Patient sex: M
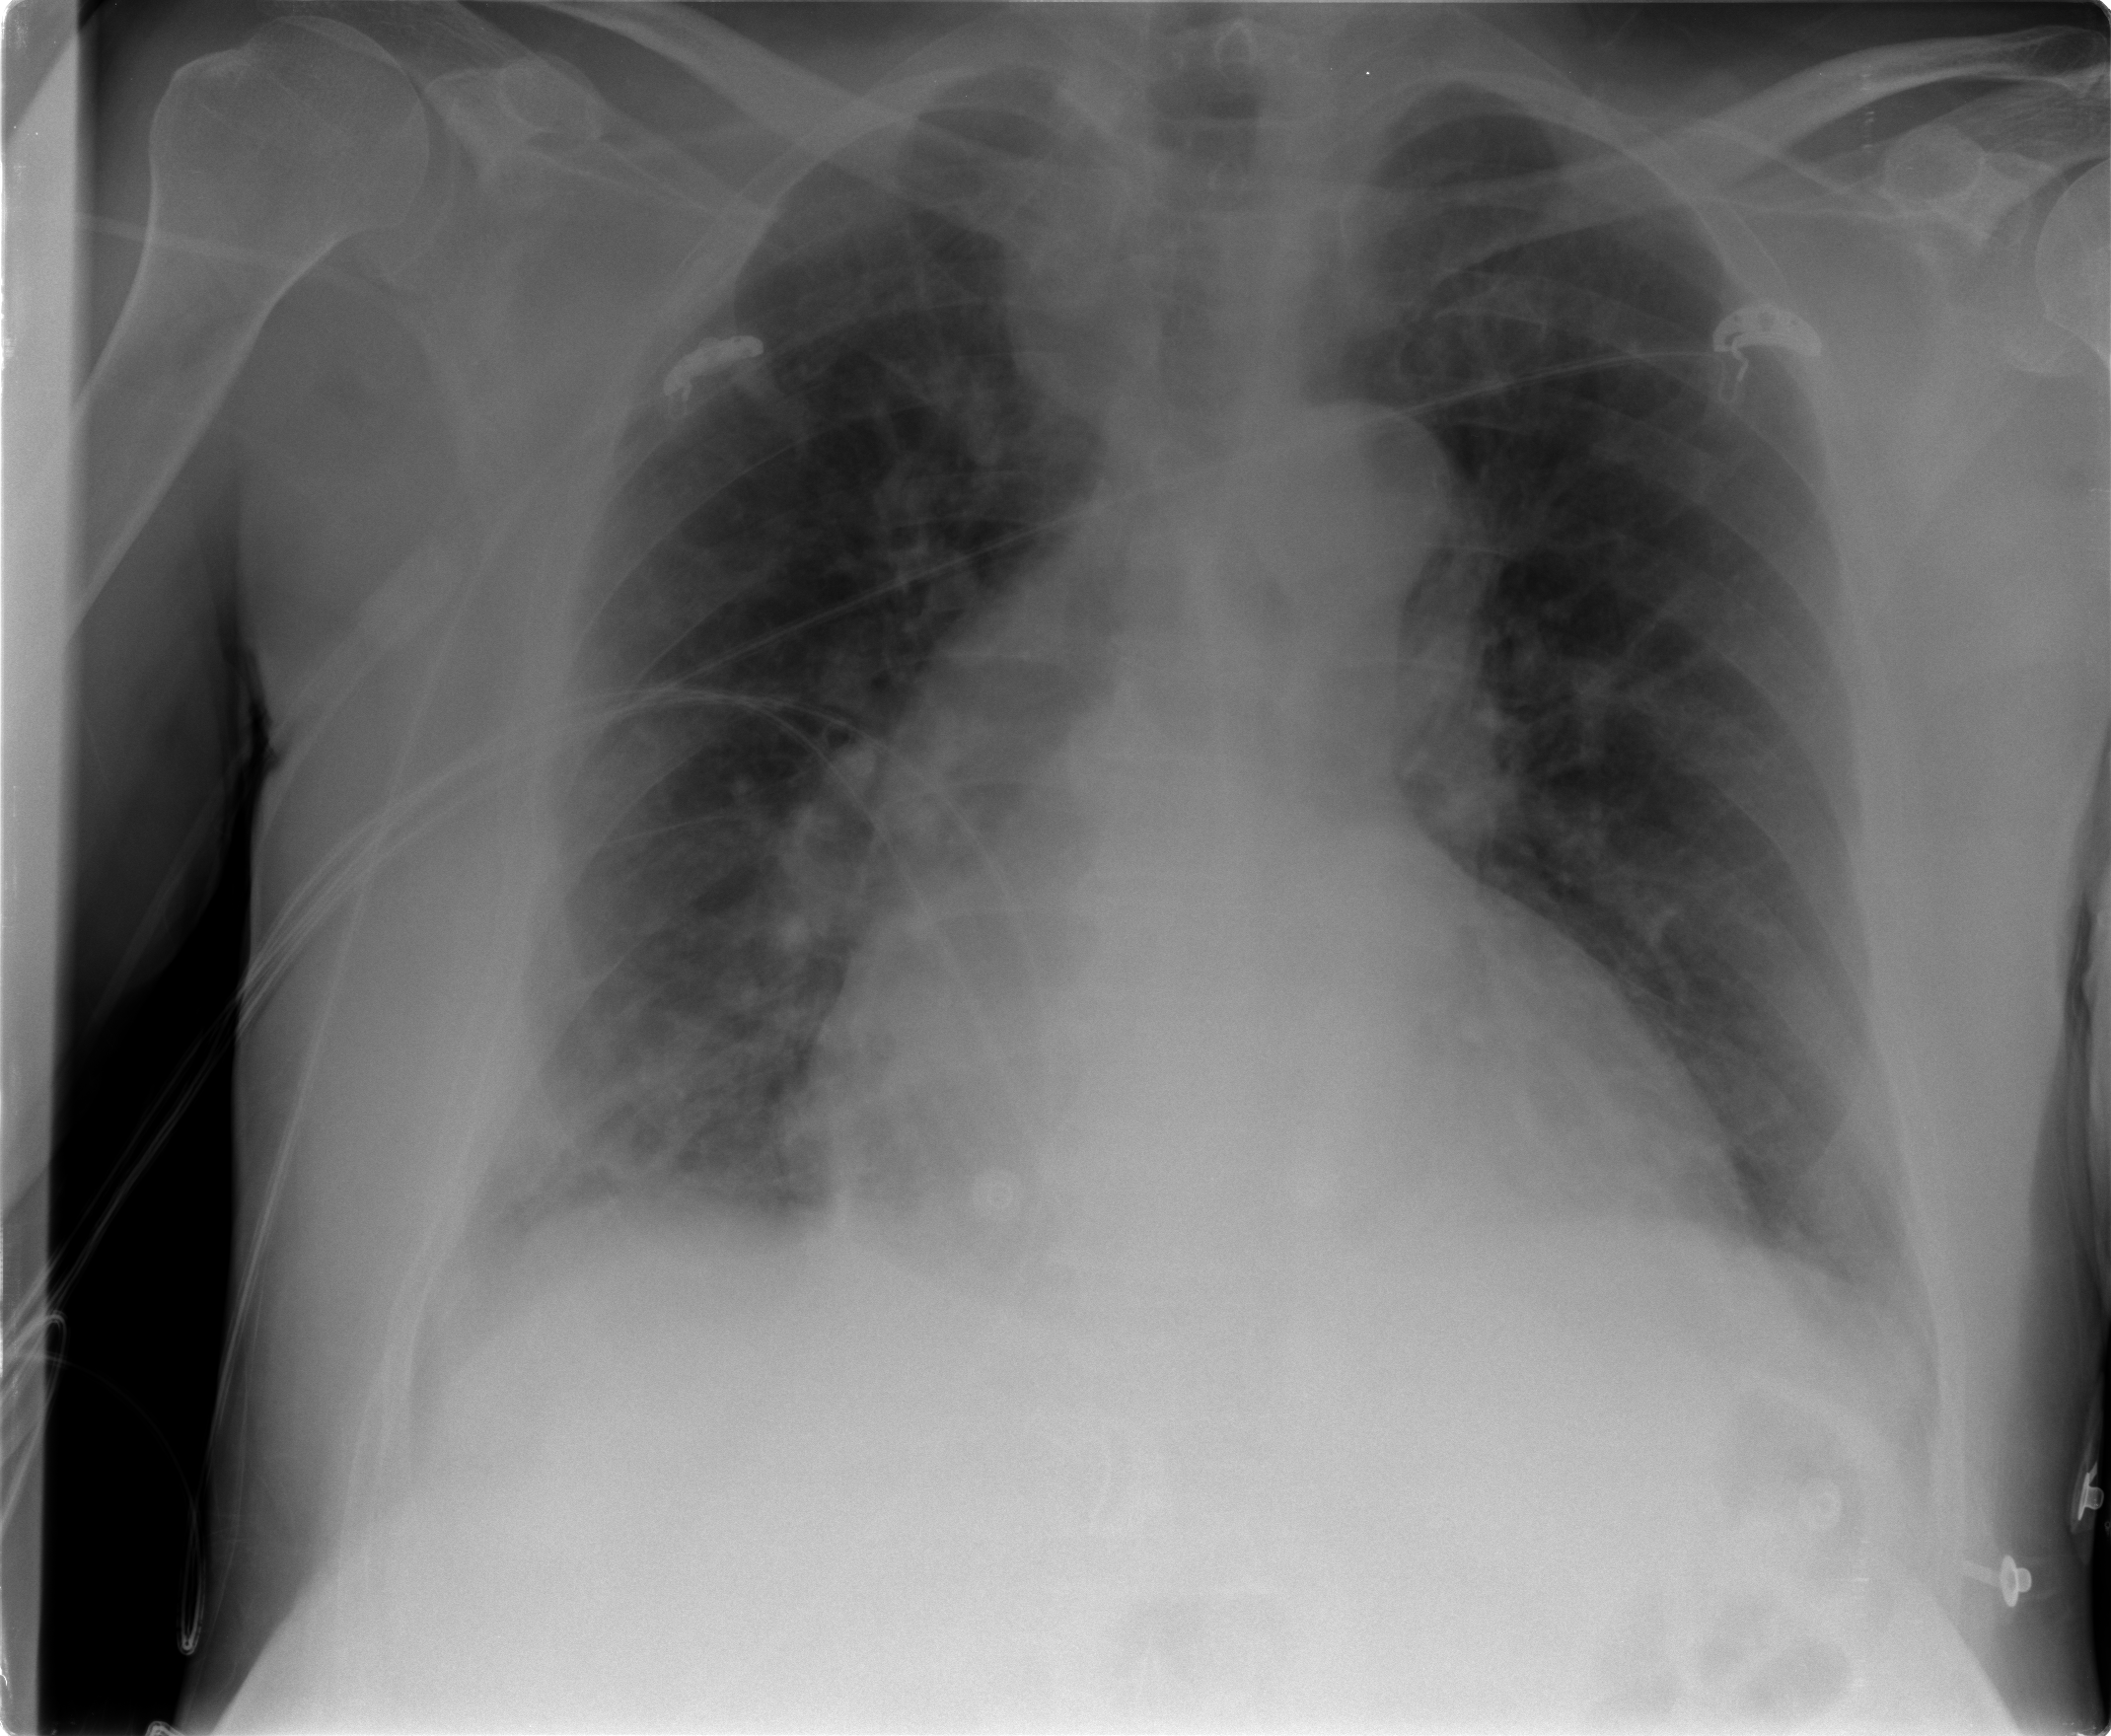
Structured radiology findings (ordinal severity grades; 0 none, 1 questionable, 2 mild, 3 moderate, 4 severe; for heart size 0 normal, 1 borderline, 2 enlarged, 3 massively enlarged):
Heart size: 2
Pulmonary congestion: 1
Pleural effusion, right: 2
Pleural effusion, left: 1
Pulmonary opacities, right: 2
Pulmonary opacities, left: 0
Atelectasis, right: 2
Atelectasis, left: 0